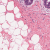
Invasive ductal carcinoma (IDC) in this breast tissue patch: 0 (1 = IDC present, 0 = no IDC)